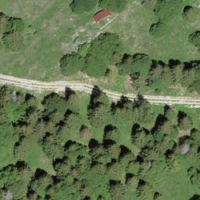
EUNIS habitat code: 44
Species observed at this site:
Fagus sylvatica